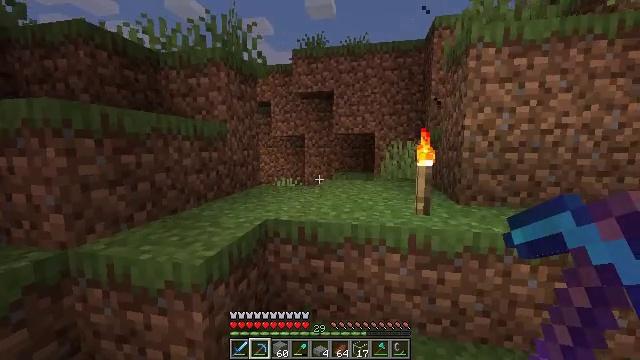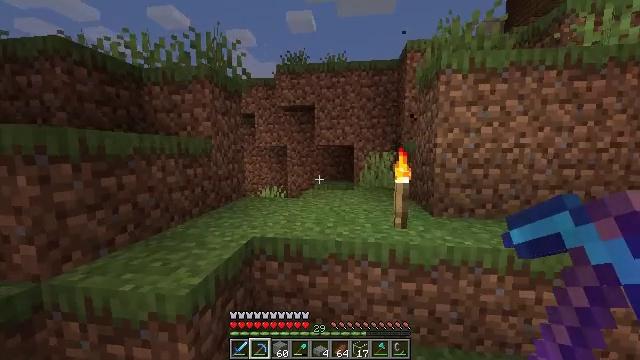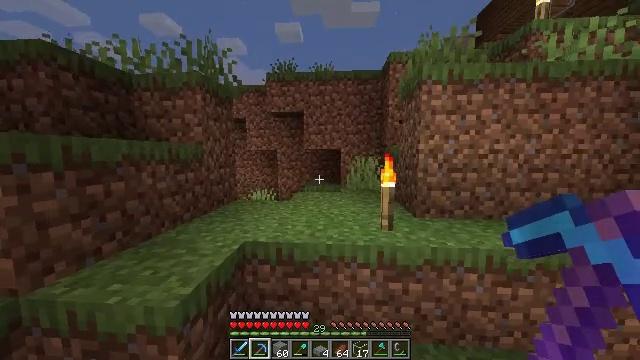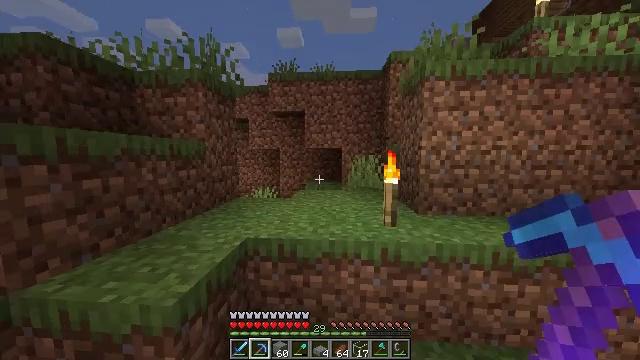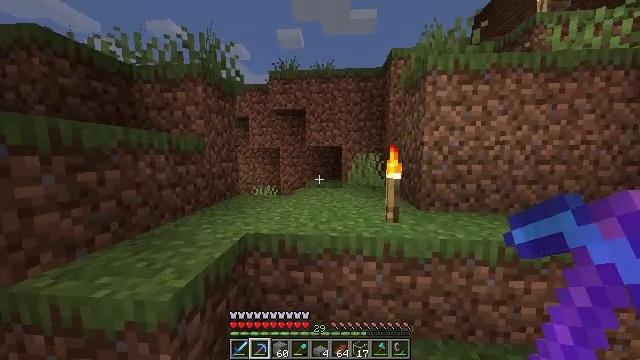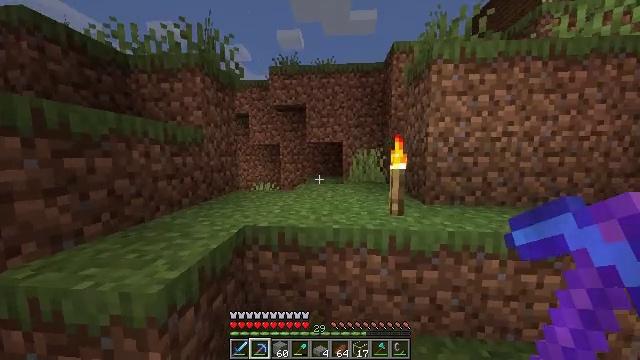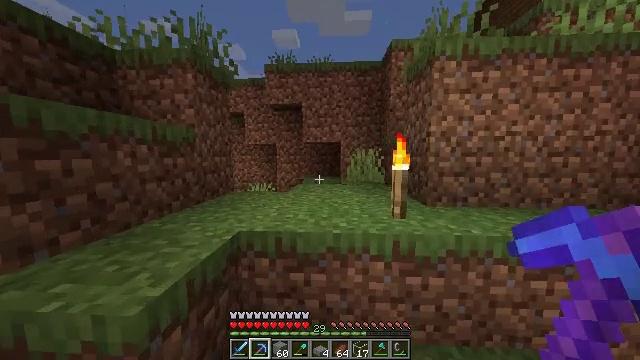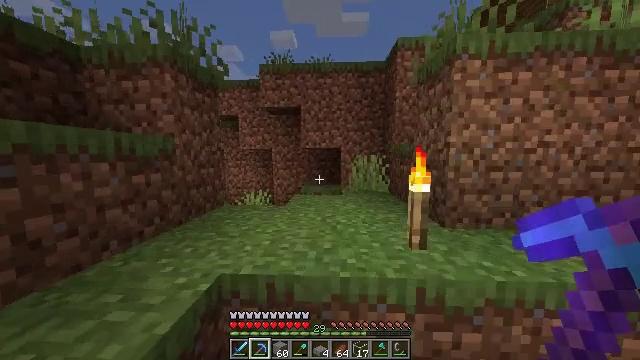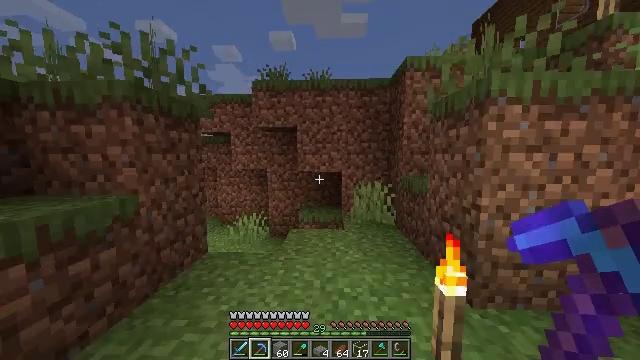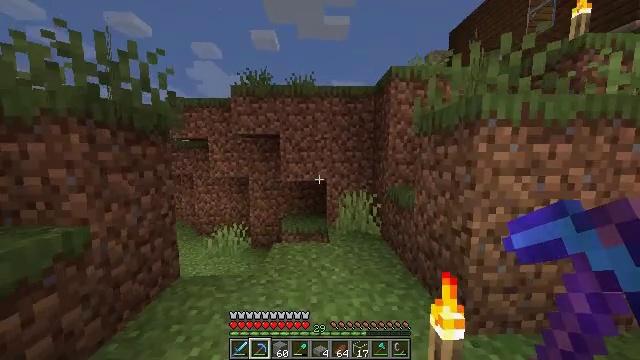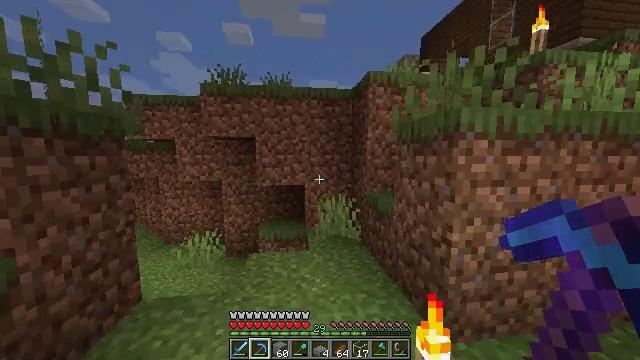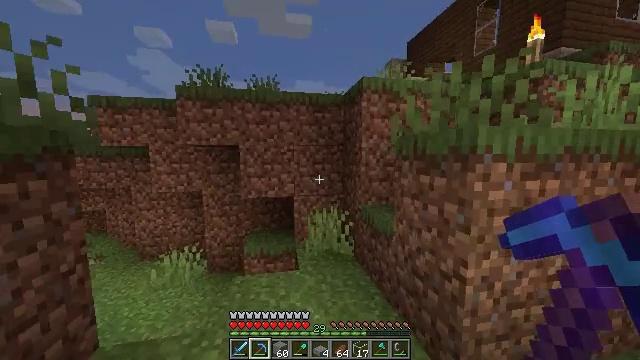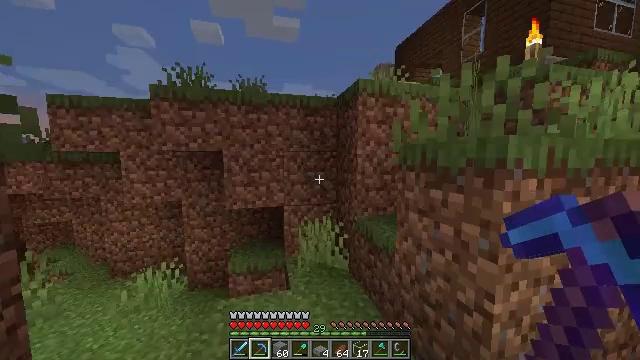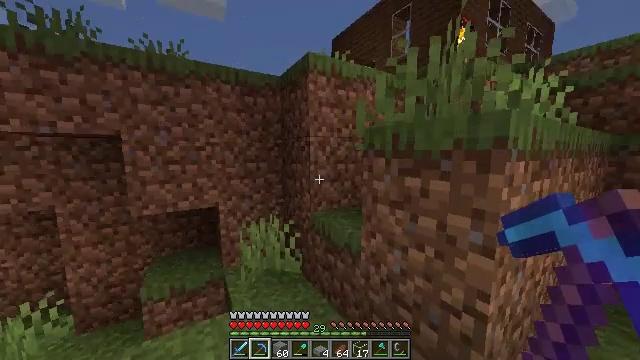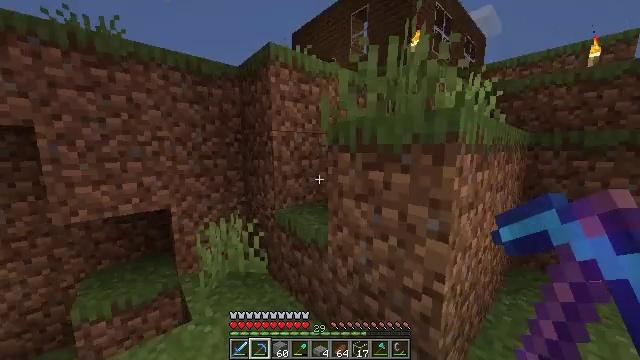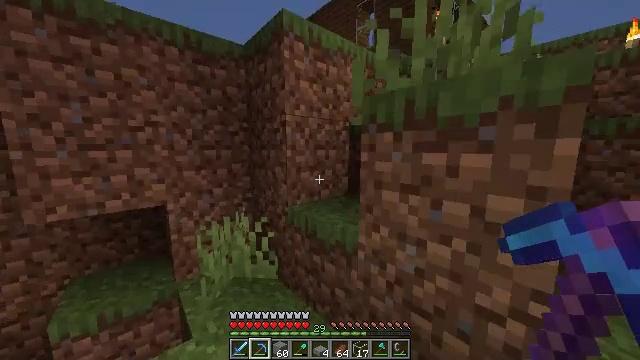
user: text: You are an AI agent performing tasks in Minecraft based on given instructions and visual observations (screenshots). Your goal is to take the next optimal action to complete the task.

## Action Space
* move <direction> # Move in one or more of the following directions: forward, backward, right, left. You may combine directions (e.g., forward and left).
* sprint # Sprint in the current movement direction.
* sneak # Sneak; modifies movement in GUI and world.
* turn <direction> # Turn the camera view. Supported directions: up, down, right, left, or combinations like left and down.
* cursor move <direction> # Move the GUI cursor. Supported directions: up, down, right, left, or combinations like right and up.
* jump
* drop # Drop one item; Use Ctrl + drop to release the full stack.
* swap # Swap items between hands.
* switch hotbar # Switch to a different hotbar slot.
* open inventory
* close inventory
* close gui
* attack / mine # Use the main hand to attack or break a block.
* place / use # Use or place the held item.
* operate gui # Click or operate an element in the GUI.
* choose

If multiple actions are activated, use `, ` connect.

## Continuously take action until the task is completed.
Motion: motion action
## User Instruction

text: craft item air
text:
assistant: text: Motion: move forward, sprint, turn right, jump
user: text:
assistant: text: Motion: move forward, sprint, turn right, jump
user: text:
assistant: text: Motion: move forward, sprint, jump
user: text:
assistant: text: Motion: move forward, sprint, jump
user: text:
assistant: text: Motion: move forward, sprint, jump
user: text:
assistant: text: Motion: move forward, sprint, turn right, jump
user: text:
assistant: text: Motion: move forward, sprint, jump
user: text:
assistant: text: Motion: move forward, sprint, jump
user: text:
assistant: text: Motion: move forward, sprint, turn right, jump
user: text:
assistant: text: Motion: move forward, sprint, turn right, jump
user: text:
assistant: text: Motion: move forward, sprint, turn right
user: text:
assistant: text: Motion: move forward, sprint, turn right
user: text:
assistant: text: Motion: move forward, sprint, turn right and down
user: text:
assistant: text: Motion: move forward, sprint, turn right
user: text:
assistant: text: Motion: move forward, sprint
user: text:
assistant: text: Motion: move forward, sprint, turn right
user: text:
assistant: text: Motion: move forward, sprint, turn right
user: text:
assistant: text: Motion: move forward, sprint, turn right
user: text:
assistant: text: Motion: move forward, sprint, turn right
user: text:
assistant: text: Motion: move forward, sprint, turn right
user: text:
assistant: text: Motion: move forward, sprint, turn right, jump
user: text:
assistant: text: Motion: move forward and move right, sprint, turn right, jump
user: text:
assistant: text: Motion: move forward and move right, sprint, turn right and down, jump
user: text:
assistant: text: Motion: move forward and move right, sprint, turn right and down, jump
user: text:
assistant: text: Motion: move forward and move right, sprint, jump
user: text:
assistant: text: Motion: move forward and move right, sprint, jump
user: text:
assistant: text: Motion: move forward and move right, sprint, jump
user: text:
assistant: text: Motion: move forward and move right, sprint, jump
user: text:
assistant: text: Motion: move forward and move right, sprint, jump
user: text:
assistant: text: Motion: move forward and move right, sprint, jump